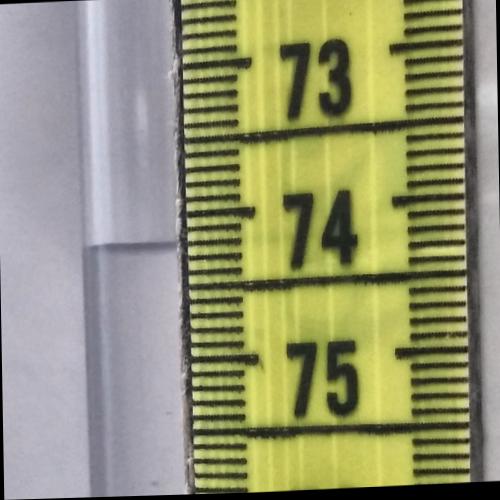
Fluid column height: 74.2 cm